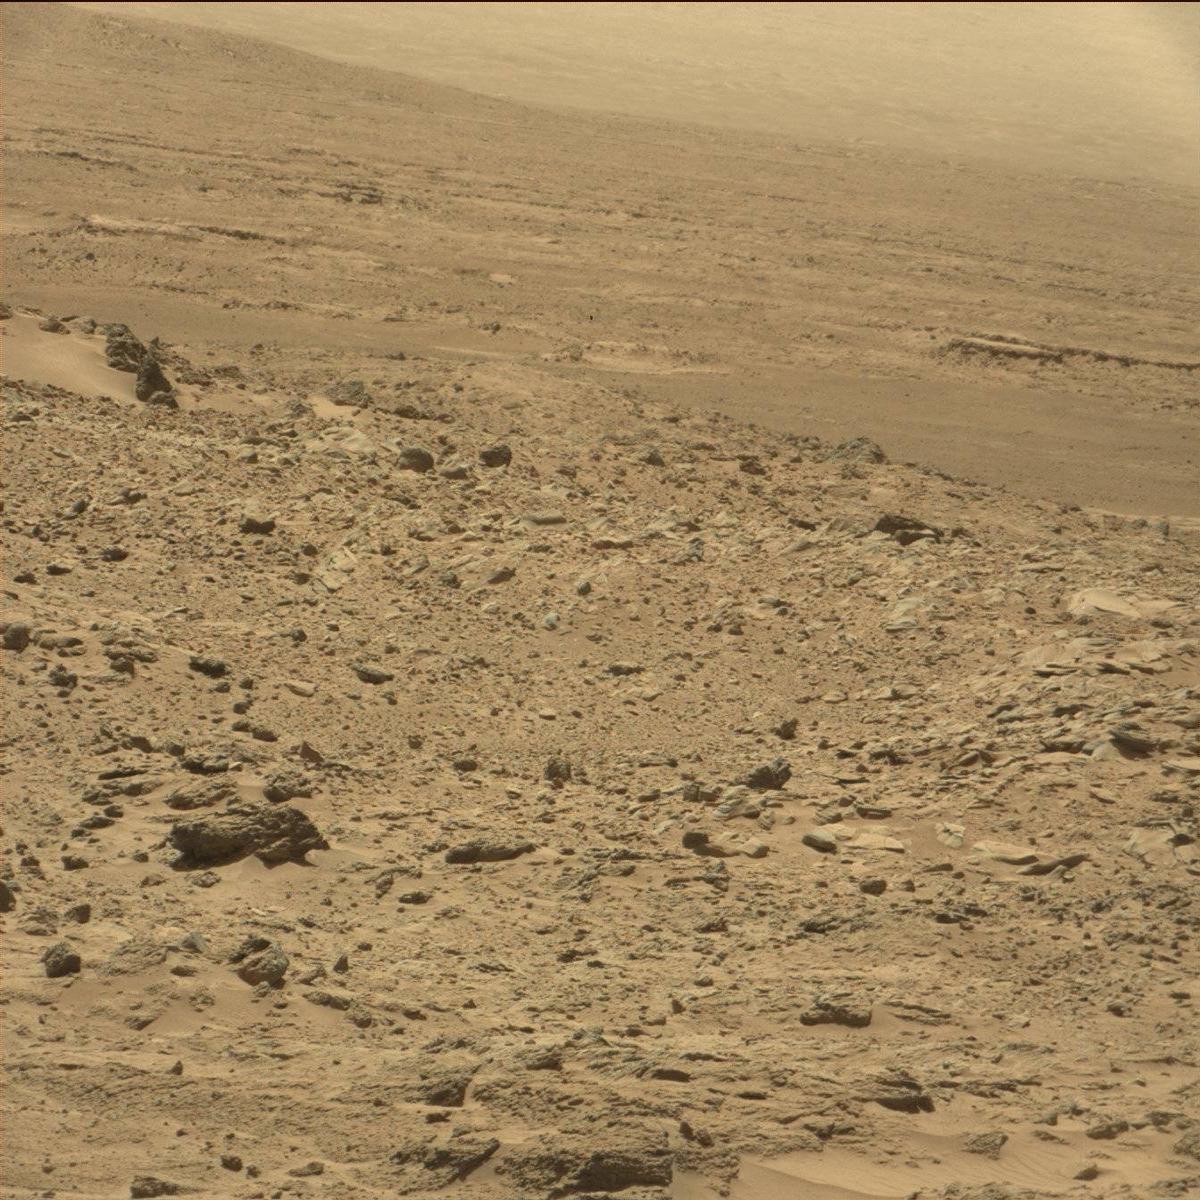
Terrain classes present: Bedrock, Ridge, Rock, Sand / Soil